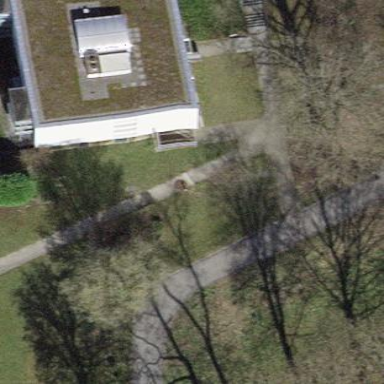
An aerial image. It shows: Flat-roofed apartment building.